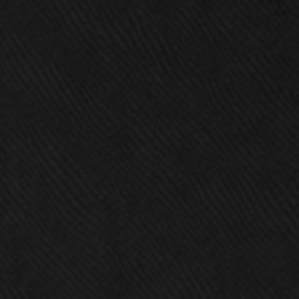
Label: frost